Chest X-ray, AP view. Patient: 30 years old, sex M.
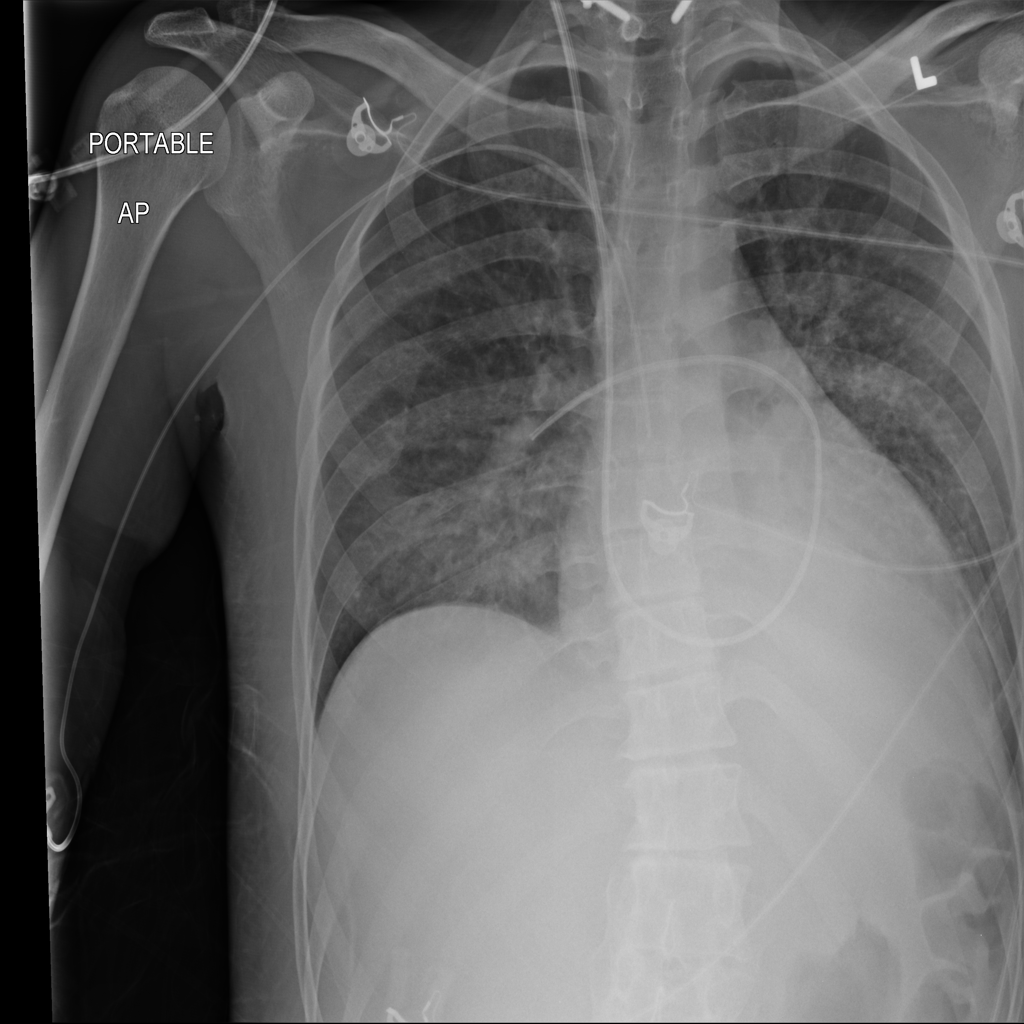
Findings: No Finding